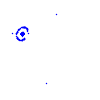
Particle: kaon